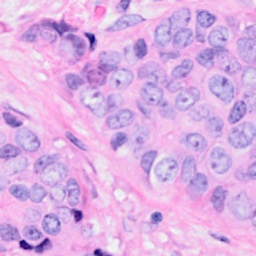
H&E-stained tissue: Breast